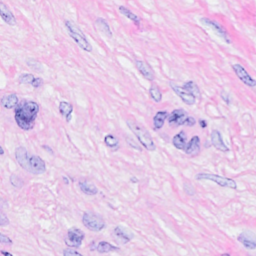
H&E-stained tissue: Breast